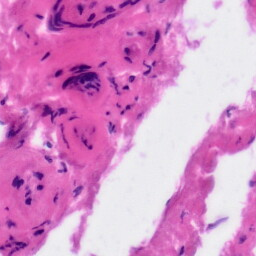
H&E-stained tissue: Tonsil